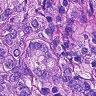
Metastatic tissue present: yes